Question: i have the following tables.

i want to fetch all the player statistics record from the given tables, the records of individual player includes.
1. Player Name
2. Position
3. Total Number of games played
4. Number of goals scored
5. Total number of assist for goals.
6. Total Points (total goals + total assist = total points).
after trying i came up with this query
'''
SELECT SQL_CALC_FOUND_ROWS
CONCAT(u.first_name, ' ', u.last_name) as player_name,
p.position,
COUNT(g.id)
FROM
gce_player p
LEFT JOIN
gce_user u ON(u.id = p.user_id)
LEFT JOIN
gce_game_team_lineup gtl ON(gtl.player_id = p.id)
LEFT JOIN
gce_game_team gt ON(gt.id = gtl.game_team_id)
LEFT JOIN
gce_game_goal gg ON(gg.player_id = p.id)
LEFT JOIN
gce_game g ON(g.id = gt.game_id)
GROUP BY p.id
ORDER BY p.id asc
'''
the above query returns me proper record till total number of games played, i am facing issue fetching the proper records after this, ill appreciate any kind of help on this.
here is the link to <URL> if you want to look at the schema, i have added some test data too.
thank you.
> here are few of the rules to remember.
1. Number of goals scored = total number of goals scored by a player. for example if in gce_game_goal table there are 10 rows which have the value of player_id as 4 it means the player have scored 10 goals and i need to fetch this record for individual player, and likewise if there are 7 rows in which player_id have value of 3 this means player with id 3 have scored 7 goals and likewise.
2. Total number of assist for goals = total number of assist given to a goalie by a player (assist is like a pass in football). i need to calculate total number of assist or pass that was done by a user. for each goal there will be two assist, and each assist are players who pass the ball to a golaie. i want to count the number of passes or assist given by a player. for example if in gce_game_goal table there are 8 rows or records that have the value of 3 in either assis1_id or assist2_id column, this means player with id 3 have scored 8 assist in total
.
kindly let me know if you still have any doubts/question, ill try to improve my question
Thanks
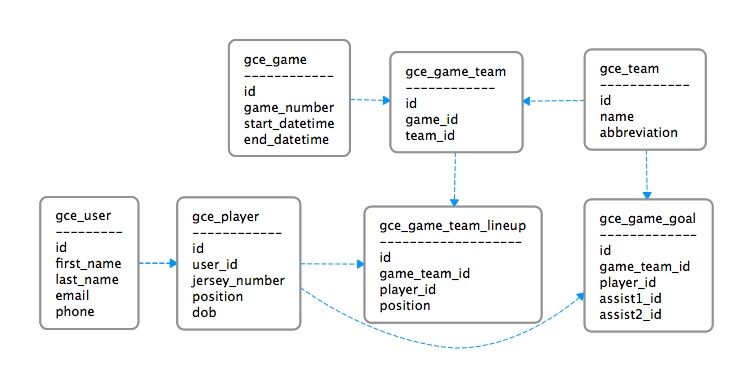
Answer: The problem that you are facing is caused by aggregating along multiple different dimensions of the data (say by game and by goal). This results in a cross product for each player.
A fairly general solution is to do aggregations in the 'from' clause, along each dimension. Each variable (or perhaps a few variables) comes from a different aggregation:
'''
select u.last_name, u.first_name, p.position,
pg.goals, pg.assists, (pg.goals + pg.assists) as TotalPoints
from gce_player p join
gce_user u
on p.user_id = u.id left outer join
(select player_id, SUM(goal) as goals, SUM(assist) as assists
from ((select player_id, 1 as goal, 0 as assist
from gce_game_goal
) union all
(select assist1_id, 0 as goal, 1 as assist
from gce_game_goal
) union all
(select assist2_id, 0 as goal, 1 as assist
from gce_game_goal
)
) t
group by player_id
) pg
on pg.player_id = p.id left outer join
(select gtl.player_id, count(*) as NumTeams
from gce_game_team_lineup gtl join
gce_game_team gt
on gtl.id = gt.team_id
) g
on g.player_id = p.id
'''